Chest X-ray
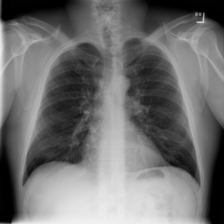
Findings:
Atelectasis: negative
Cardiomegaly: negative
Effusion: negative
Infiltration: negative
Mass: negative
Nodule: negative
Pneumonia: negative
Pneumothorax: negative
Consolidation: negative
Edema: negative
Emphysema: negative
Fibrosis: negative
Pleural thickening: negative
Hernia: negative